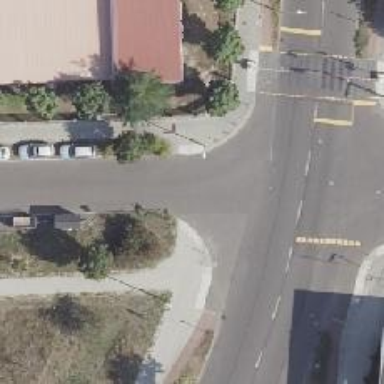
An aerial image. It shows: Unmarked crossing on the road.